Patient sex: F
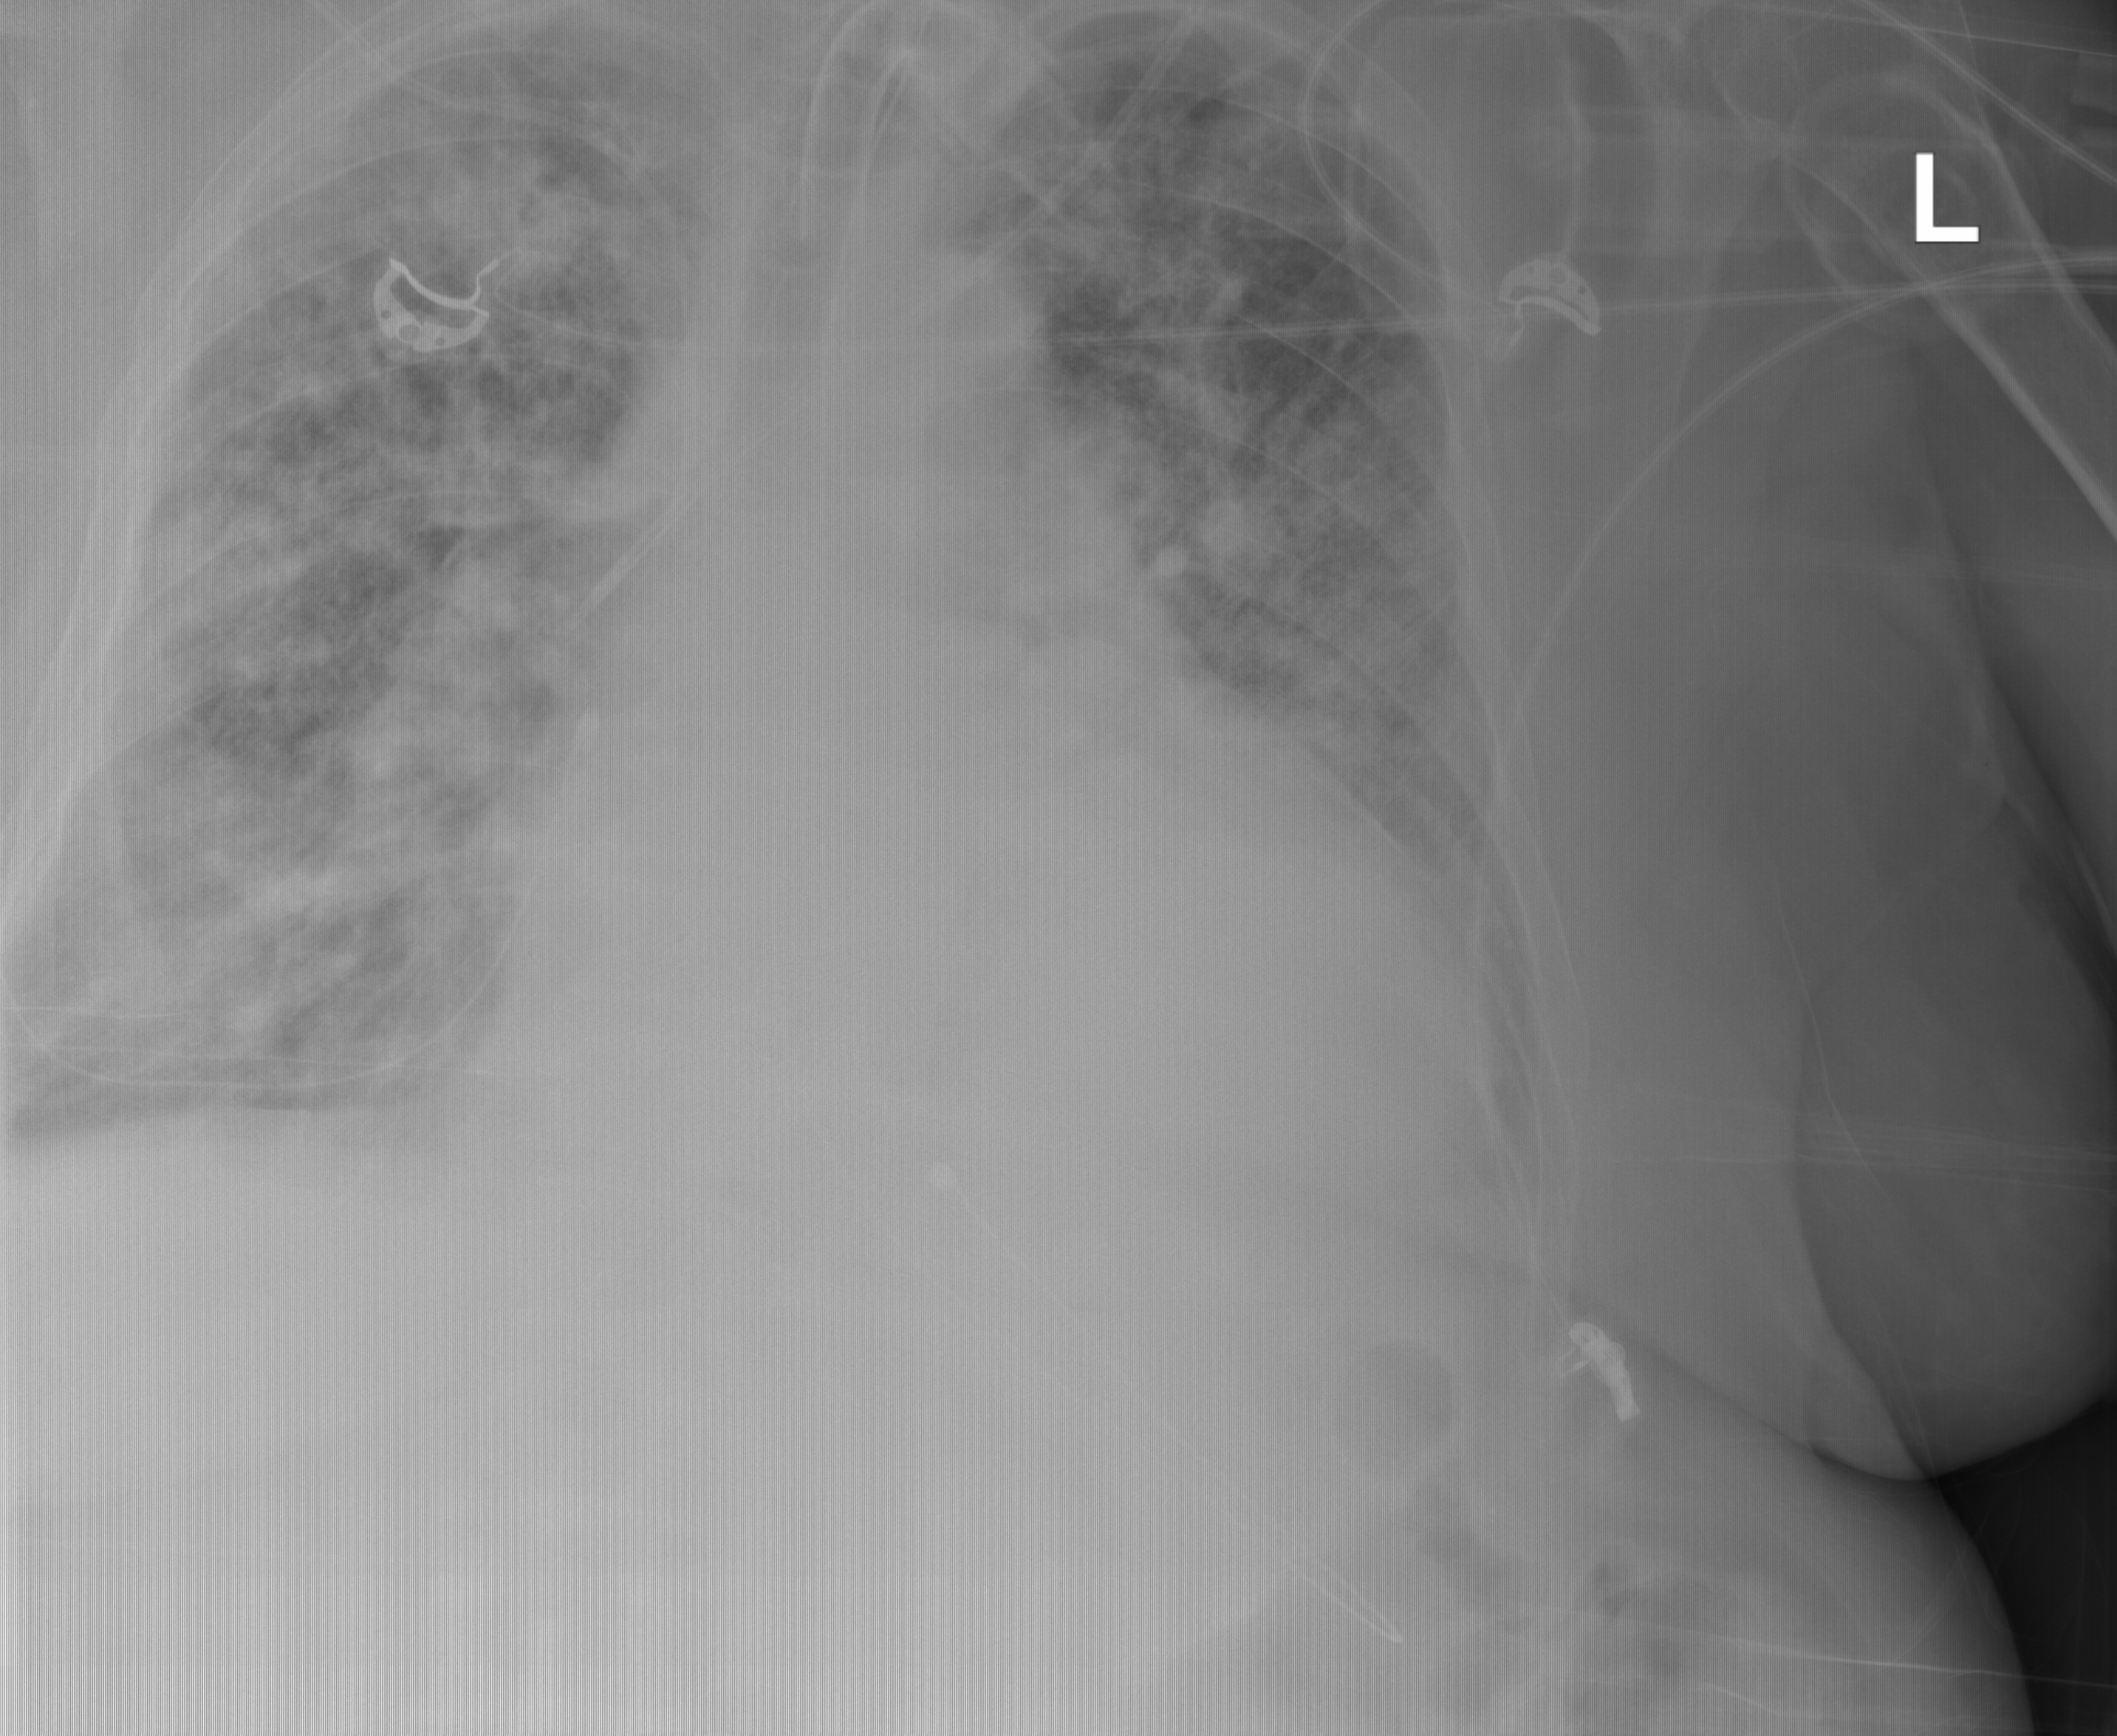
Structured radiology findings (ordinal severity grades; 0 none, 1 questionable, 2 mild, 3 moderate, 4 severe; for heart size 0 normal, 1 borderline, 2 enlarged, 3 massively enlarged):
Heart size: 2
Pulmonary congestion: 2
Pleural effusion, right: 2
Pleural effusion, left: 2
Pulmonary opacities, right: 3
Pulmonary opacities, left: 3
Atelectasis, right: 3
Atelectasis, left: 3